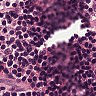
Metastatic tissue present: no